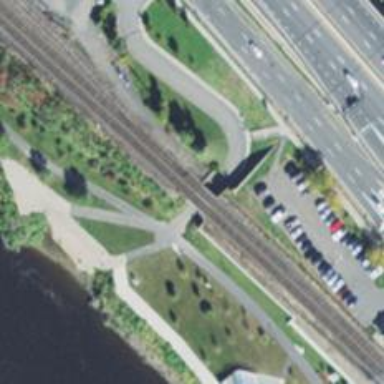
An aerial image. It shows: Bridge over railway line.